Field crop: maize
Growth stage: 1
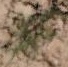
Species: salsola